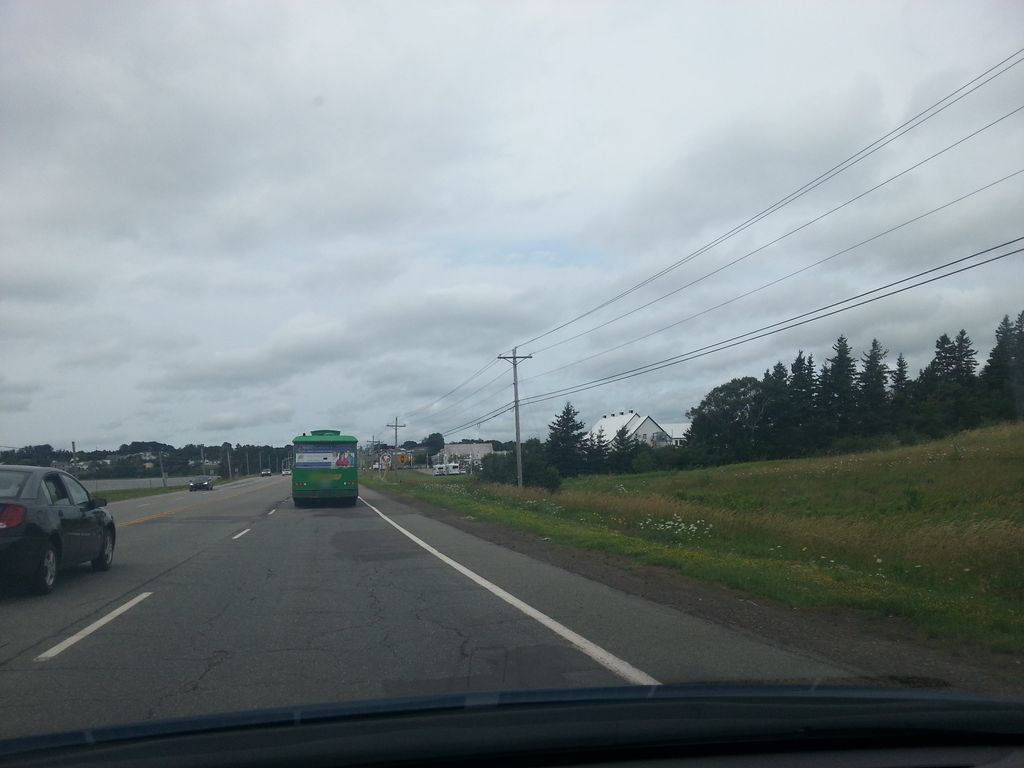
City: charlottetown